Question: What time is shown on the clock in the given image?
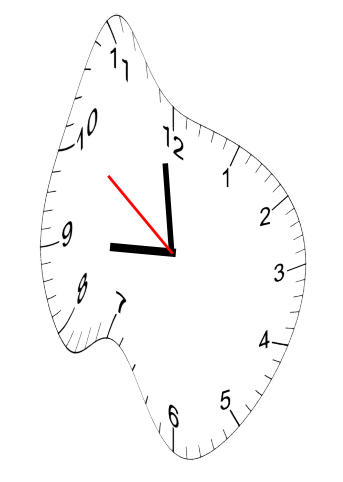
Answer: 08:58:51